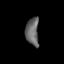
Tissue: lung
Cell type: Others
Senescence score: 0.2114
Nuclear area (px): 357
Mean DAPI intensity: 102.95